Interaction volume radius: 5 \u00c5
Interaction volume height: 30 \u00c5
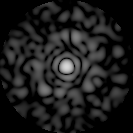
Disorder parameter: 0.8293